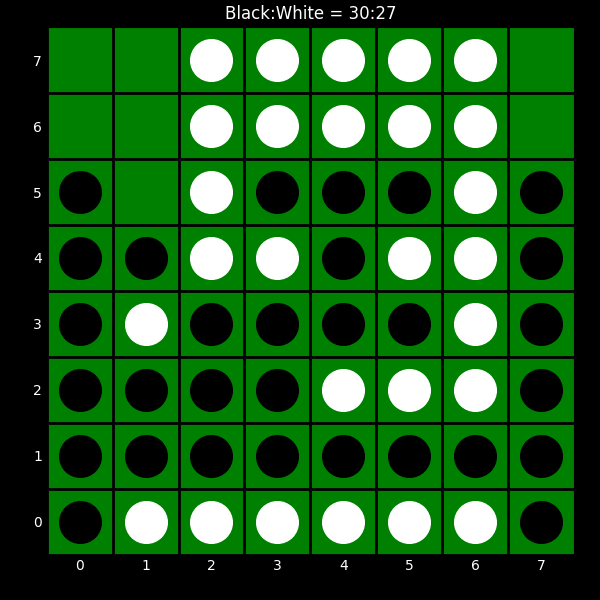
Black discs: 30
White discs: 27